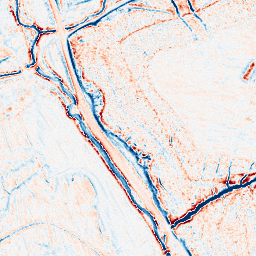
Category: classical
Decomposition family: gaussian_anisotropic
Decomposition parameters: sigma_x: 2
sigma_y: 2
Upsampling method: bicubic
Upsampling parameters: scale: 8
Upsampling scale: 8